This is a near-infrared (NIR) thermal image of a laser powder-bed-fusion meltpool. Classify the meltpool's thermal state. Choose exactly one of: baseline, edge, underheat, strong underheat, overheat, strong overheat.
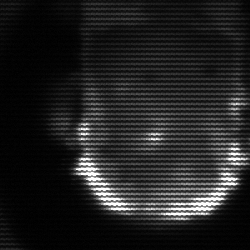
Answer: baseline